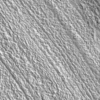
Label: not_dusty